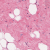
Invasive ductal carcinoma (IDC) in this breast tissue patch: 0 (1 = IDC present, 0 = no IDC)